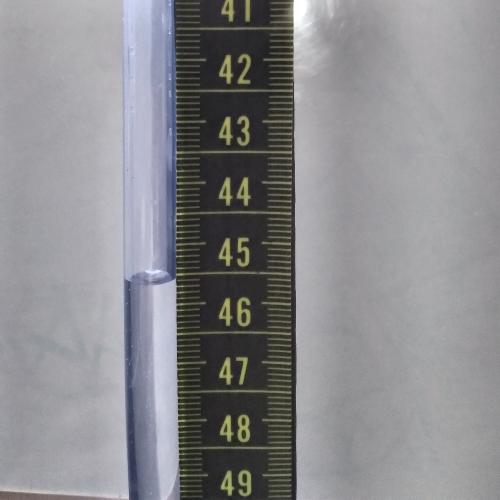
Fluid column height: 45.6 cm